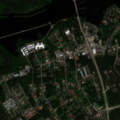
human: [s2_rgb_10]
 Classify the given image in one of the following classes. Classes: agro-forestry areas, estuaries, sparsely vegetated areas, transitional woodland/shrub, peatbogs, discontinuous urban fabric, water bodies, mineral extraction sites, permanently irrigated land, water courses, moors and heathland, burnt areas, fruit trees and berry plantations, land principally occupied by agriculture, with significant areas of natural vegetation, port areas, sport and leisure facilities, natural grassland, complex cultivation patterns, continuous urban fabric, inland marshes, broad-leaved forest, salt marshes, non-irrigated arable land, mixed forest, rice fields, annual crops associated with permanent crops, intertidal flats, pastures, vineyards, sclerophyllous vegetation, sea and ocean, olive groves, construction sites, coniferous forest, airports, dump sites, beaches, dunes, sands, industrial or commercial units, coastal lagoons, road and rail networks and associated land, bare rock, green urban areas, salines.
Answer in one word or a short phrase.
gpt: discontinuous urban fabric, coniferous forest, mixed forest, water courses, water bodies